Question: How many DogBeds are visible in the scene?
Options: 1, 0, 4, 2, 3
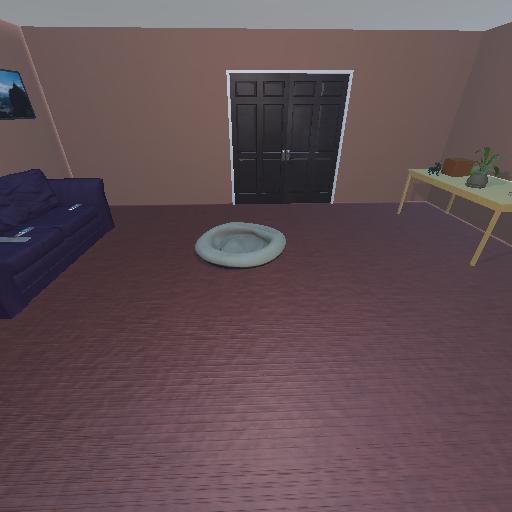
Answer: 1